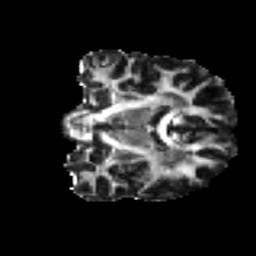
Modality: FA
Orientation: coronal
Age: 39
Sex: male
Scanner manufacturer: ge
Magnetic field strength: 3 T
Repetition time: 7.8 s
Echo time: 0.0608 s